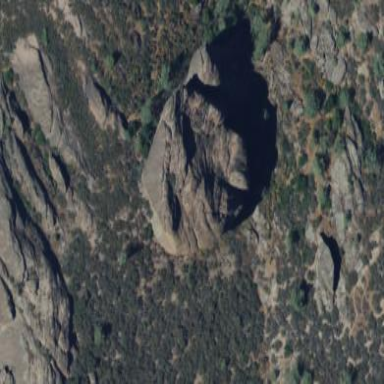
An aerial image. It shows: Rocky crag popular for climbing.